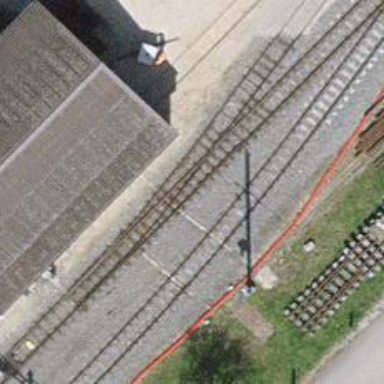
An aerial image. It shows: Narrow gauge railway siding with one track. The railway line is electrified with contact line.